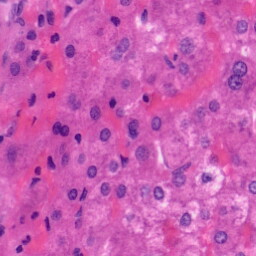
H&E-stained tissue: Liver